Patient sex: M
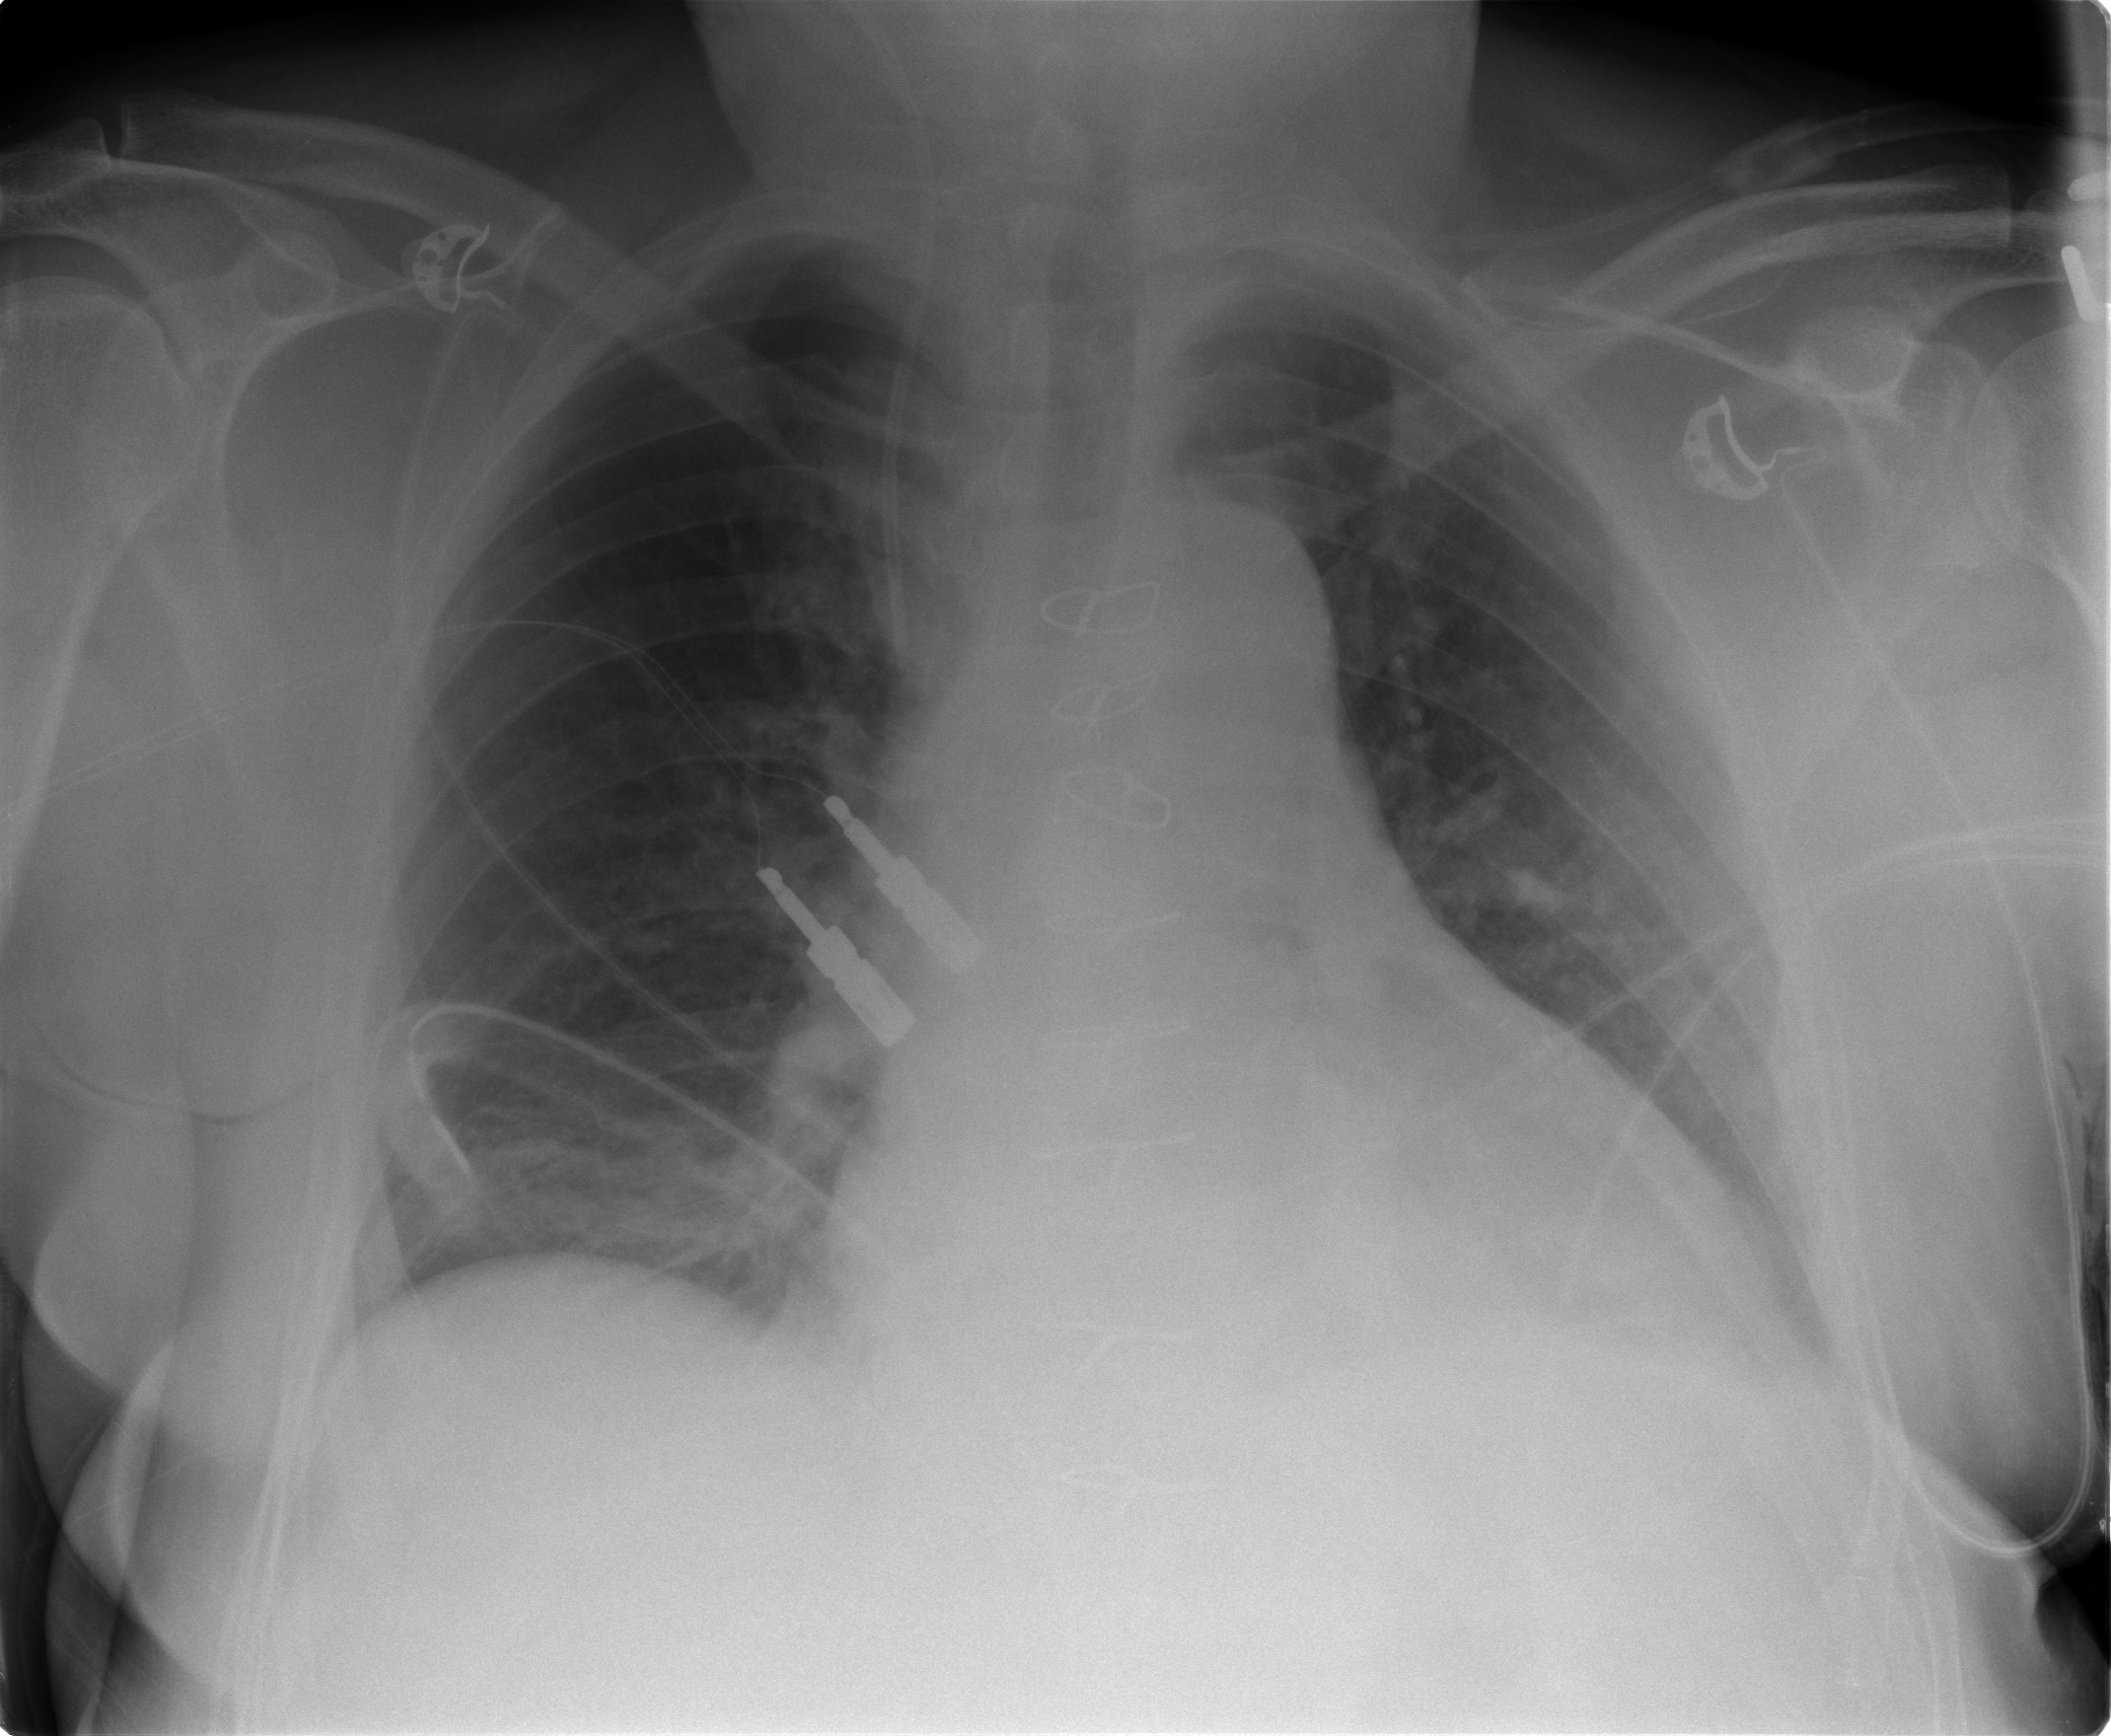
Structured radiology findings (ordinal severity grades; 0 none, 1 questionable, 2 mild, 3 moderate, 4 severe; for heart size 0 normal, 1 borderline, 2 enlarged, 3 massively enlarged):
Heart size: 2
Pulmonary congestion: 1
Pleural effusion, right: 0
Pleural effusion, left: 2
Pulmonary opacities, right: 0
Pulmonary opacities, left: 0
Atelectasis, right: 2
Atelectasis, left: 2